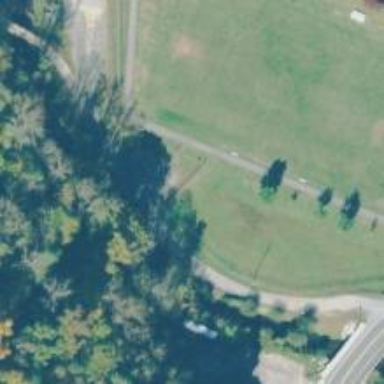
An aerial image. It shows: Disc golf course on leisure land.